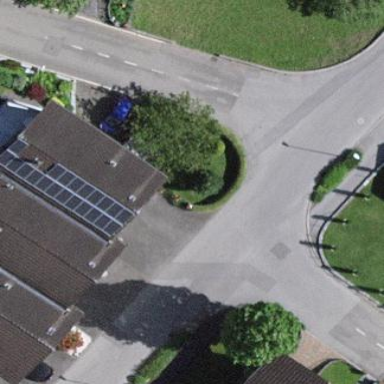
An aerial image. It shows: Semi-detached house.